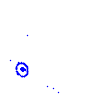
Particle: proton